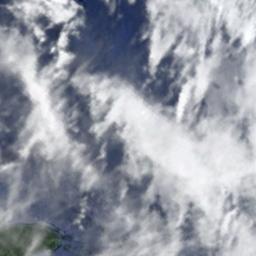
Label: cloud